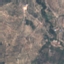
Label: PermanentCrop